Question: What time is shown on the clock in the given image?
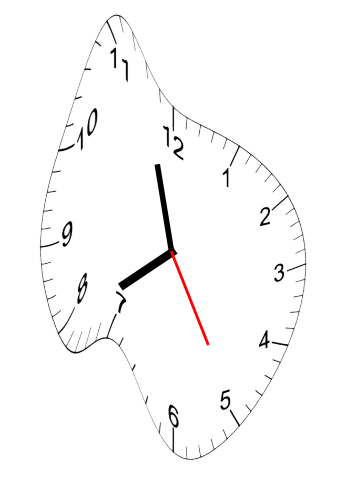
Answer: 07:57:25